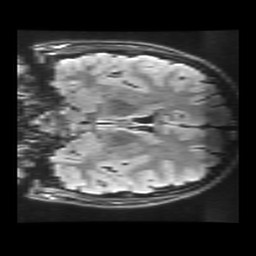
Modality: FLAIR
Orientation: coronal
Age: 21
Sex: female
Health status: healthy
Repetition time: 12 s
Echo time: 0.09782 s